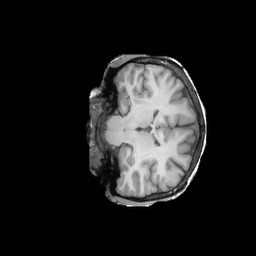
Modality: T1w
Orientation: coronal
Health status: ill
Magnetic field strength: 3 T